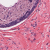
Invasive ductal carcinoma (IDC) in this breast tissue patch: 0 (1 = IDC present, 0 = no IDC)